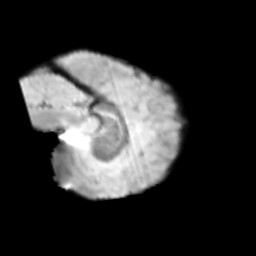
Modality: T2w
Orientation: sagittal
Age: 11
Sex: male
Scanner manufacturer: siemens
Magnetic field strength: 3 T
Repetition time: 3.8 s
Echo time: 0.07 s